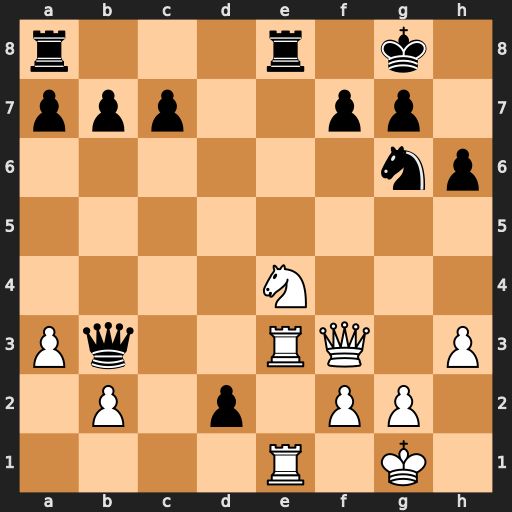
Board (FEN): r3r1k1/ppp2pp1/6np/8/4N3/Pq2RQ1P/1P1p1PP1/4R1K1
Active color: w
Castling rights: -
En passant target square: -
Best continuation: Nf6+ gxf6 Rxe8+ Kg7 Qxb3